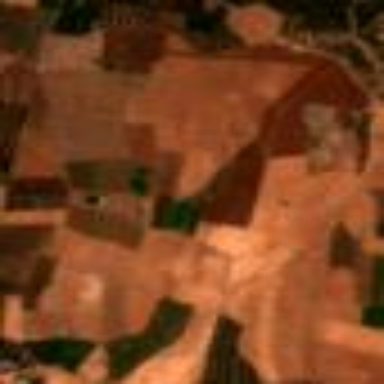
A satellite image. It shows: View of farmland.